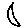
Label: moon